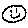
Label: smiley face